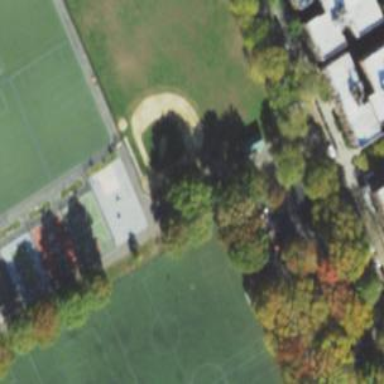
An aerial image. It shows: Baseball pitch for leisure and sports activities.